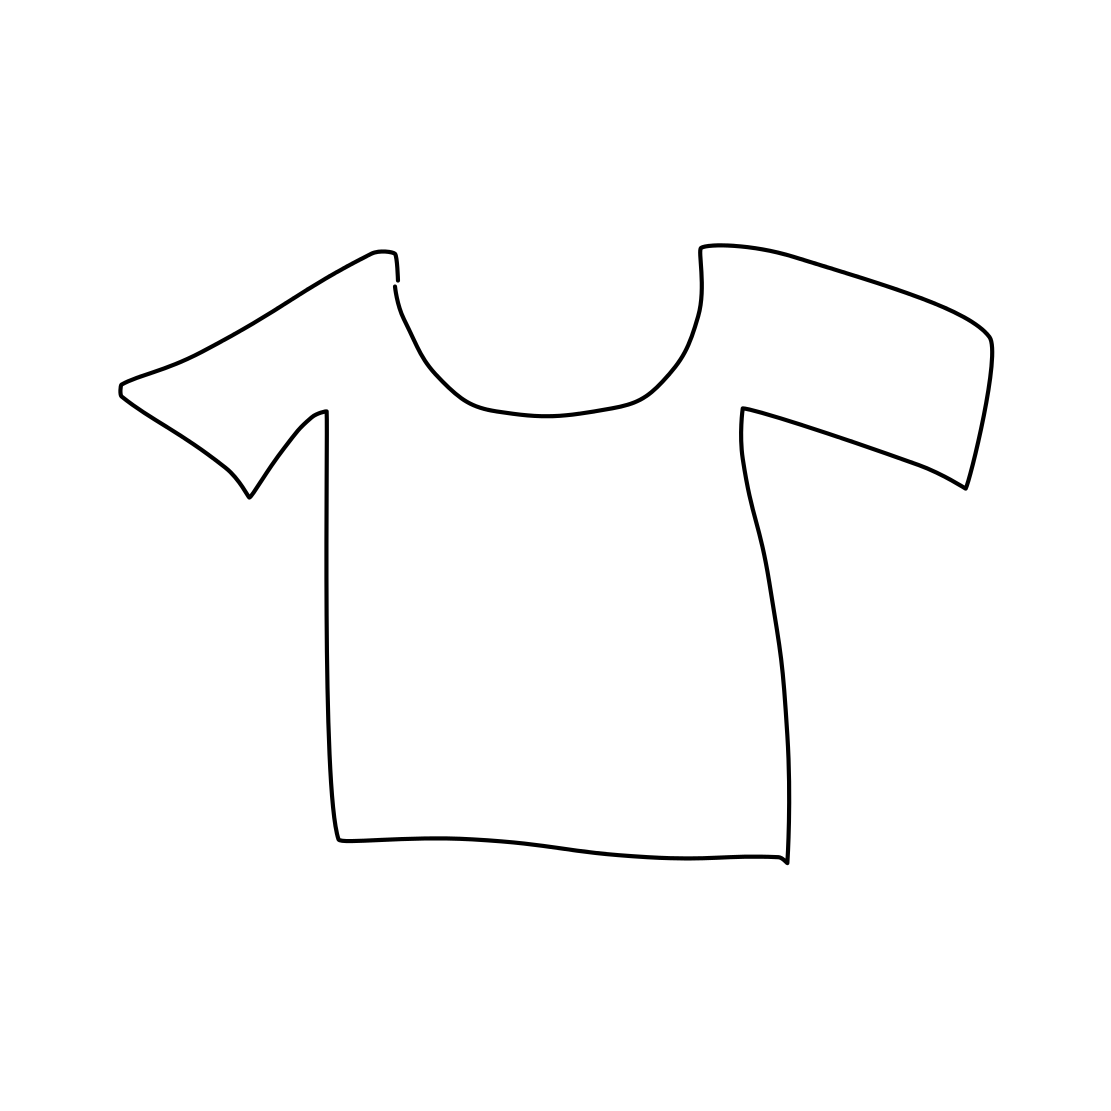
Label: t-shirt